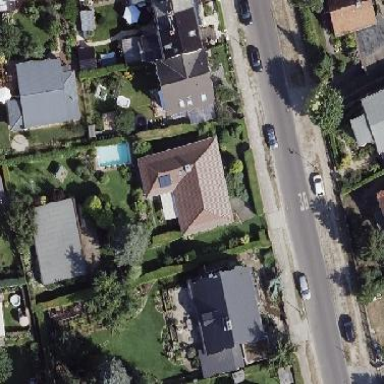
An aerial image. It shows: Detached building with hipped roof.